Modality: CBCT
Slice 4 of 69
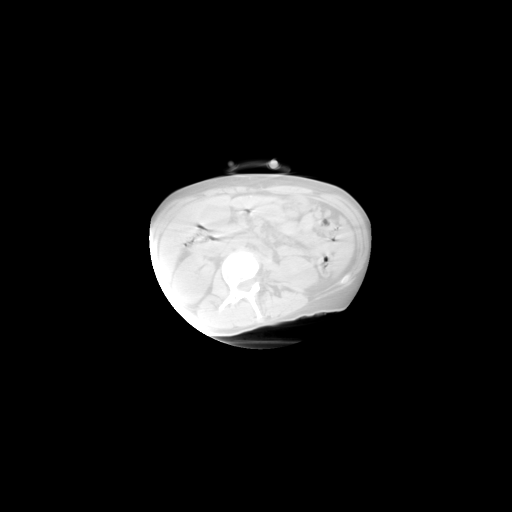